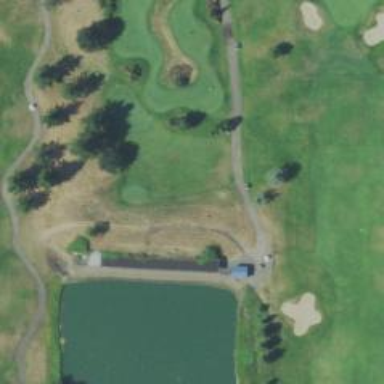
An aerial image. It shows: Service road used as golf cart path.